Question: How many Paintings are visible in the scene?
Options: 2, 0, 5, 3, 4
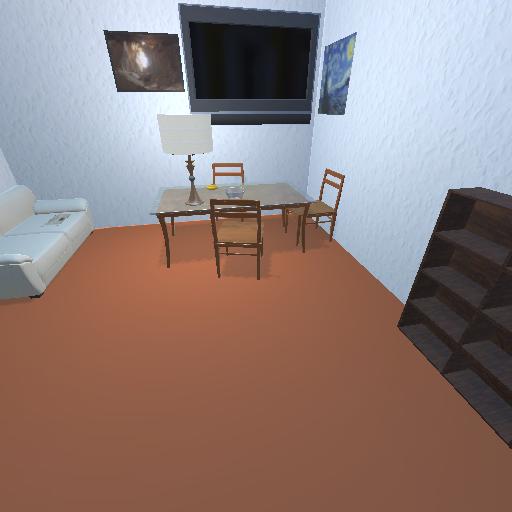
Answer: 2